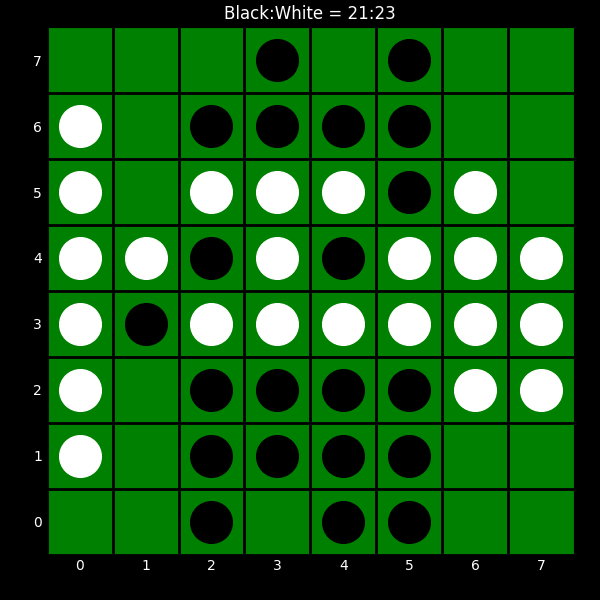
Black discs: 21
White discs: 23